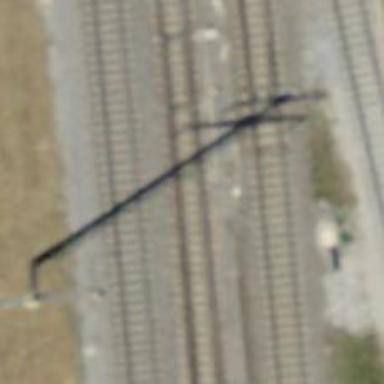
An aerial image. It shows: Railway with electrified contact lines.